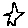
Label: star